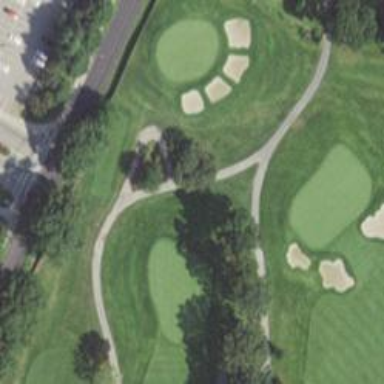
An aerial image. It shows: Service road designated as golf cart path.